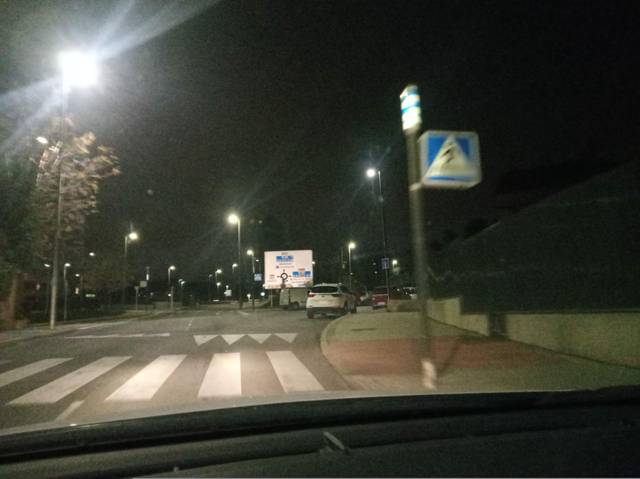
Region: Spain
Coordinates: 40.431, -3.821